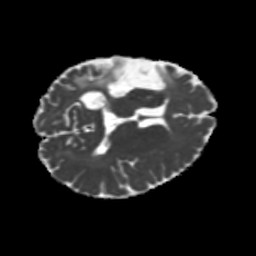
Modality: MD
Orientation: axial
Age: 36
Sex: female
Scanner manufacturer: siemens
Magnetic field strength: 3 T
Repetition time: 5.25 s
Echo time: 0.08 s